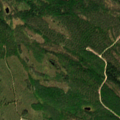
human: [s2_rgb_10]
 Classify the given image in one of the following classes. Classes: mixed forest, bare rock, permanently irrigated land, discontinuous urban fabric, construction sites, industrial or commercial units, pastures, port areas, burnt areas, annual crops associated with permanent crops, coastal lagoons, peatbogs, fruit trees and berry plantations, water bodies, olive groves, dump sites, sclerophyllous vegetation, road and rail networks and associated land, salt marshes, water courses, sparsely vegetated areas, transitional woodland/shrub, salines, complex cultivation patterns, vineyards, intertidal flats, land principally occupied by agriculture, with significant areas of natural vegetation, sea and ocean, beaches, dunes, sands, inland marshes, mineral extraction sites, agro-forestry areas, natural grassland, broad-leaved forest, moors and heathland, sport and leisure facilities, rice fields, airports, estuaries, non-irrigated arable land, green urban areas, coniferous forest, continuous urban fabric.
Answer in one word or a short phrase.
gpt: coniferous forest, mixed forest, transitional woodland/shrub